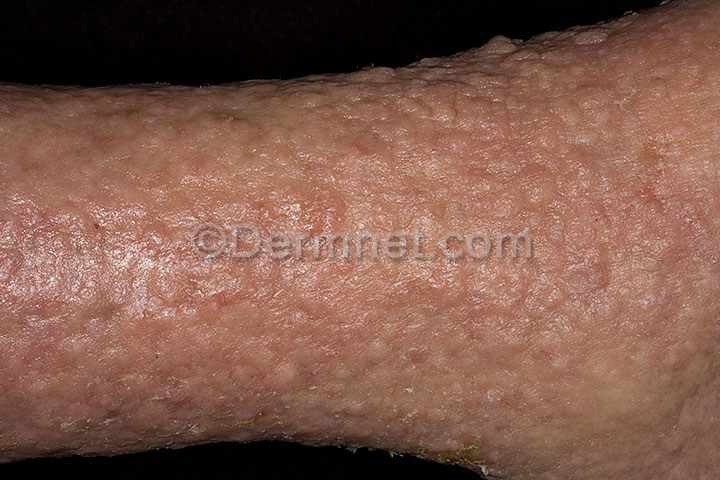
Disease: Eczema Photos